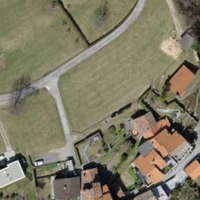
EUNIS habitat code: 55
Species observed at this site:
Portulaca oleracea